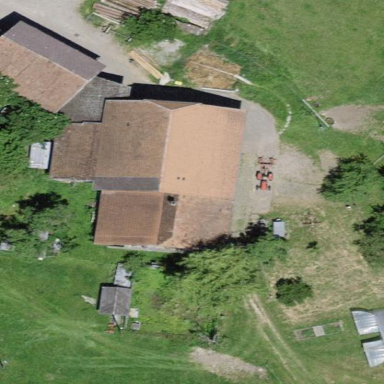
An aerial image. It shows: Farm building.